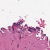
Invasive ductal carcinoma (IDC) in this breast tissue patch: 0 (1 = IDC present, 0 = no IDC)